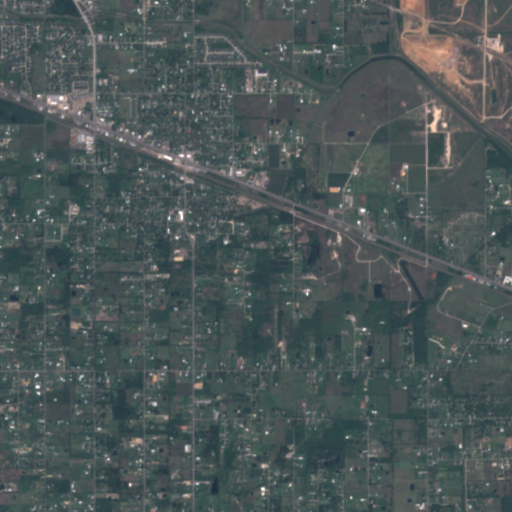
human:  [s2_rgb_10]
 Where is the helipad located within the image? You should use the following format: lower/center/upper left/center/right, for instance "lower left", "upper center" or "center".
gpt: The helipad is located in the center left of the image.
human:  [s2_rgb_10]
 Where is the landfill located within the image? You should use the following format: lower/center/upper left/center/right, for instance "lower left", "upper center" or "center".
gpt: The landfill is located in the upper right of the image.
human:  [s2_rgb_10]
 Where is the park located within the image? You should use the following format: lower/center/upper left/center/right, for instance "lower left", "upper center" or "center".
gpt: The park is located in the lower left of the image.
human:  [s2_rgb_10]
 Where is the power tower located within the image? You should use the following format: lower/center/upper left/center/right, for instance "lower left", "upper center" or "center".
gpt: The power tower is located in the upper right of the image.
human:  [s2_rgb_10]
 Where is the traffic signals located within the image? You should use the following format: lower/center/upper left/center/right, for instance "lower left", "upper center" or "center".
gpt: The traffic signals is located in the upper left of the image.
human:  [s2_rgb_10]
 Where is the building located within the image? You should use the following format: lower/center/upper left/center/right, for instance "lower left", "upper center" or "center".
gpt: There is no building in the image.